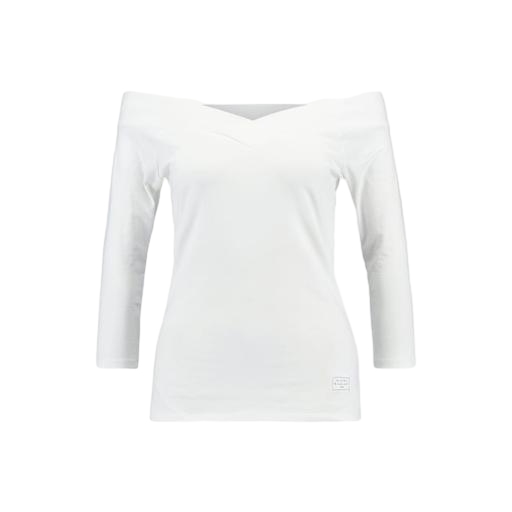
white three-quarter-sleeve top only macy, v shaped white t-shirt, white three-quarter-sleeve scoop-neck t-shirt only macy, white background